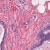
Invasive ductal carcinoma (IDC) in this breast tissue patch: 0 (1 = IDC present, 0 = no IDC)